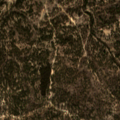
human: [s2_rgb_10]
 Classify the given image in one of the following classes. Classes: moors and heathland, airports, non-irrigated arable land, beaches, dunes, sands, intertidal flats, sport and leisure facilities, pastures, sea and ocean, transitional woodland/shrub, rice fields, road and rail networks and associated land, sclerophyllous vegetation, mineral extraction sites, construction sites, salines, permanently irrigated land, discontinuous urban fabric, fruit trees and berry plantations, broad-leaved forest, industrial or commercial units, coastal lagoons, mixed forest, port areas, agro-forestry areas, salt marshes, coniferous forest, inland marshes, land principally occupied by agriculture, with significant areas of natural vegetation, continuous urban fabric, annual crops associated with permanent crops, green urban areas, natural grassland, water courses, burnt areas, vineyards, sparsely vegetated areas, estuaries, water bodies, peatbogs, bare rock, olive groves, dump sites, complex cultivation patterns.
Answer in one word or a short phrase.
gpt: agro-forestry areas, broad-leaved forest